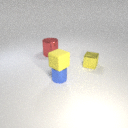
large red metal cylinder behind small blue metal cylinder